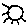
Label: sun